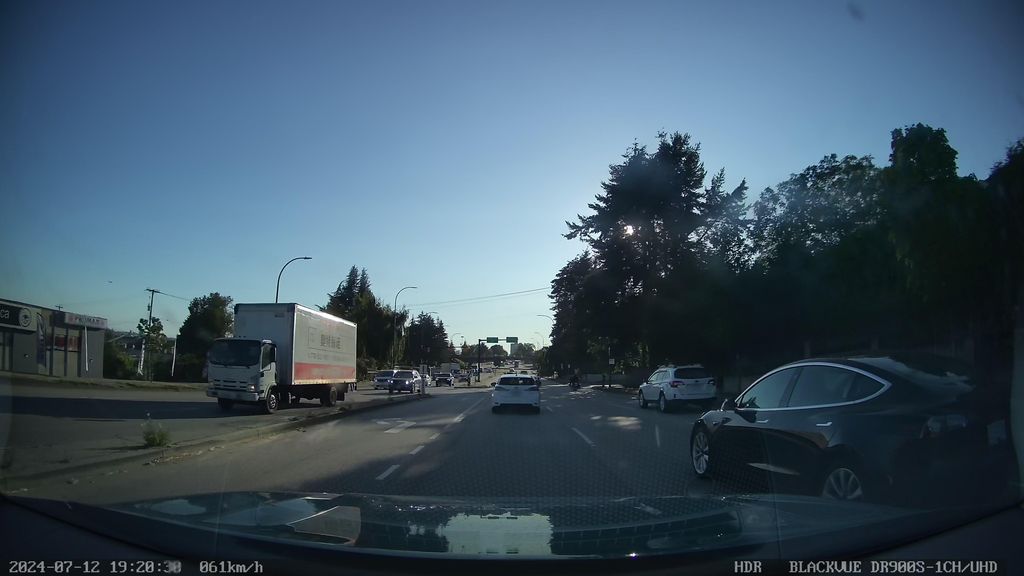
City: vancouver